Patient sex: F
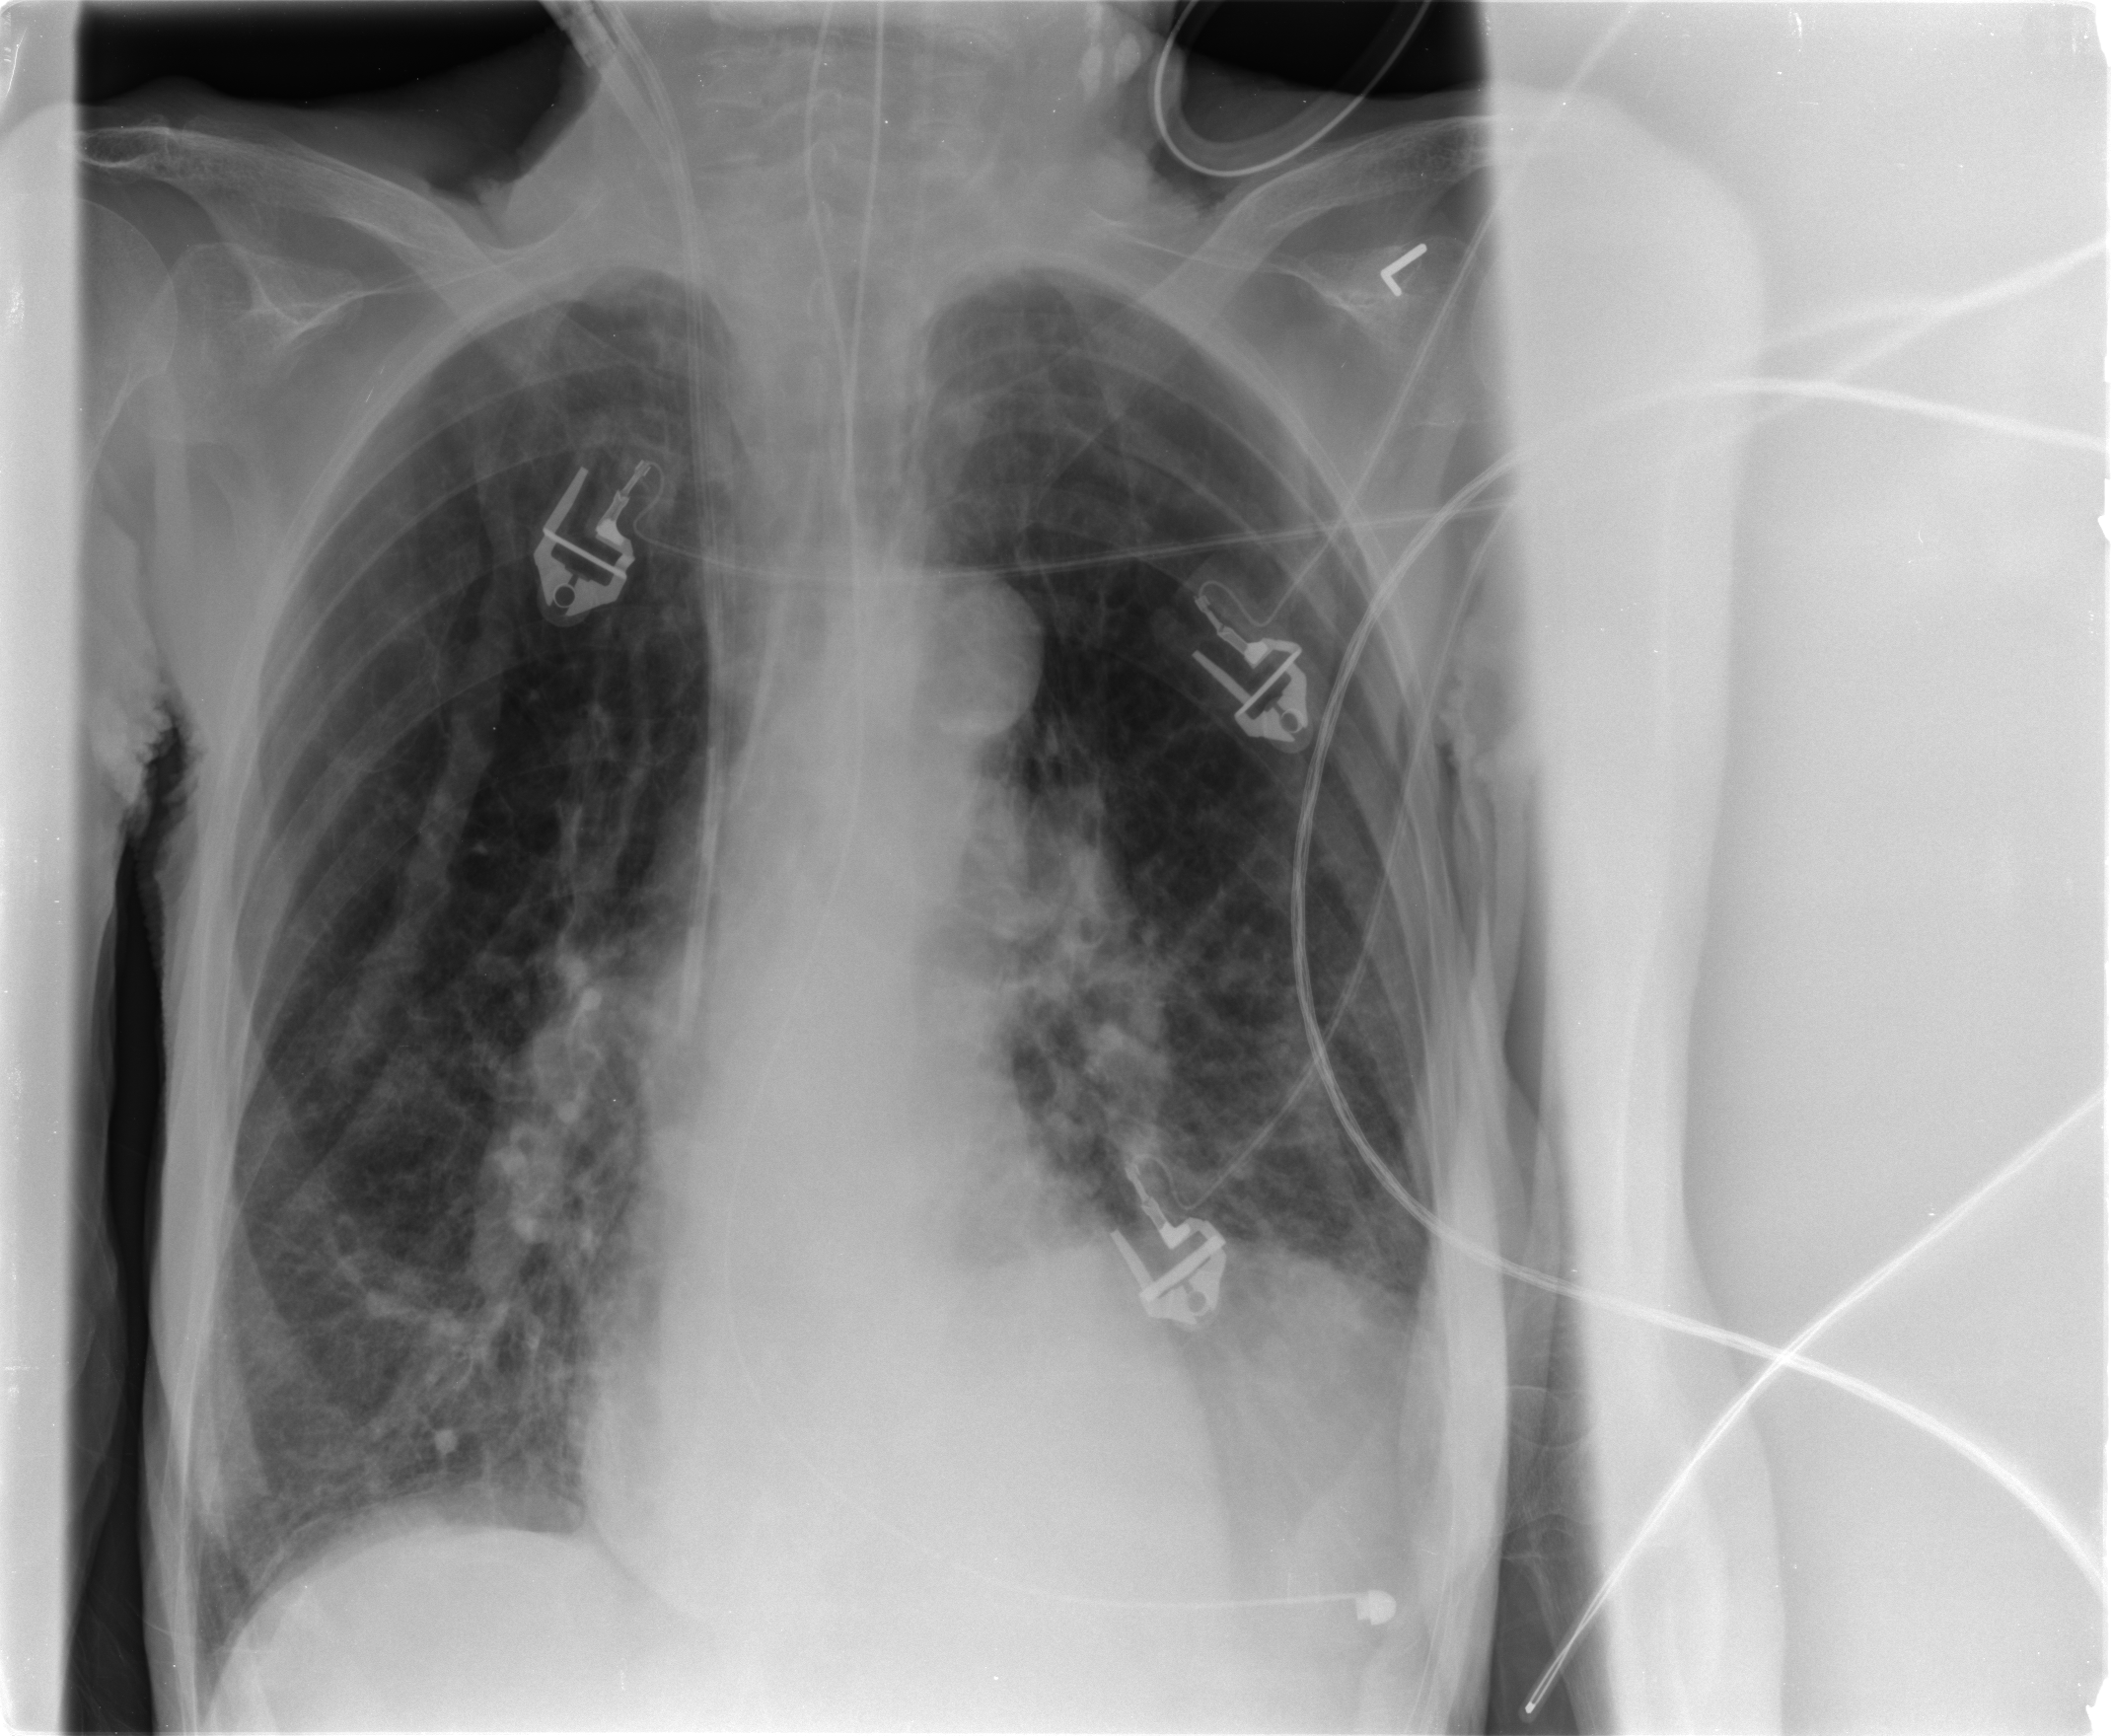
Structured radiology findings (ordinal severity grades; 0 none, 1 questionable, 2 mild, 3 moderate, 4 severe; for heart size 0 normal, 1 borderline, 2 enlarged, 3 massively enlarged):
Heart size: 0
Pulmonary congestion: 1
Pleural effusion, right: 0
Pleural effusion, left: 0
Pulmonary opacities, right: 0
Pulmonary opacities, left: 0
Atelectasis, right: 2
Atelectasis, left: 2